Question: I am currently working on a GUI for a database plugin feature using JFace (cannot use any other method due to threading issues), and am tasked with making the GUI look as similar to the database fields as possible. I need to place an asterisk inside of the text field as shown below:

I'm attempting to use the FieldDecorator method to do this, but this places the asterisk outside of the text field. Is there any way to get it to draw inside of the text field instead?
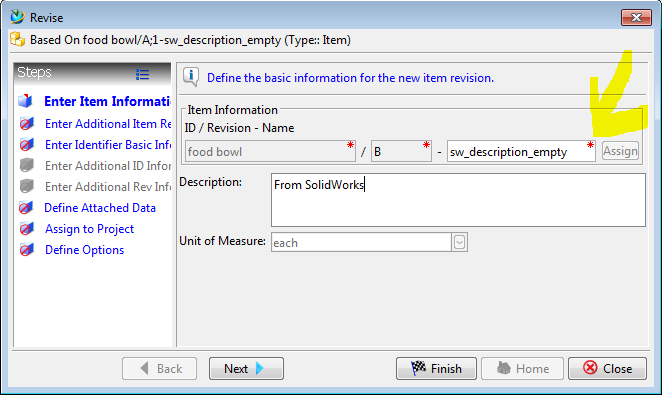
Answer: You can't get the field decoration to show inside a control.
What you could do is use a 'Text' control without a border and put it in a 'Composite' with a border. The decoration can also be within the composite. Setting the composite background color to match the text will make things look like you want.
Something like:
'''
Composite border = new Composite(composite, SWT.BORDER);
GridLayout layout = new GridLayout();
layout.marginHeight = 0;
layout.marginWidth = 0;
layout.marginRight = 8; // Margin at right large enough for your decoration
border.setLayout(layout);
// Set border composite color to match Text background
border.setBackground(border.getDisplay().getSystemColor(SWT.COLOR_WHITE));
Text text = new Text(border, SWT.SINGLE);
ControlDecoration dec = new ControlDecoration(text, SWT.RIGHT | SWT.TOP, border);
dec.setImage(your image);
dec.show();
'''